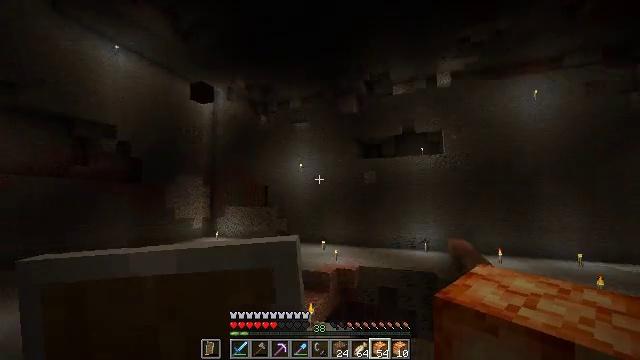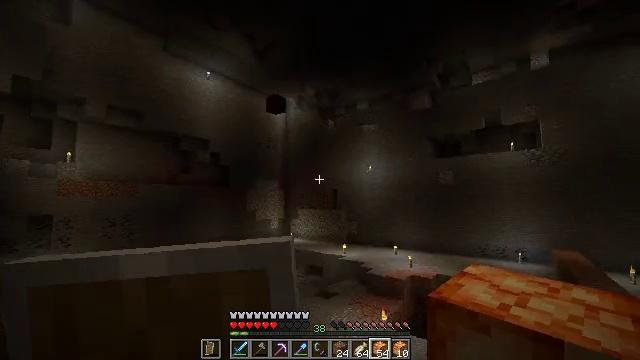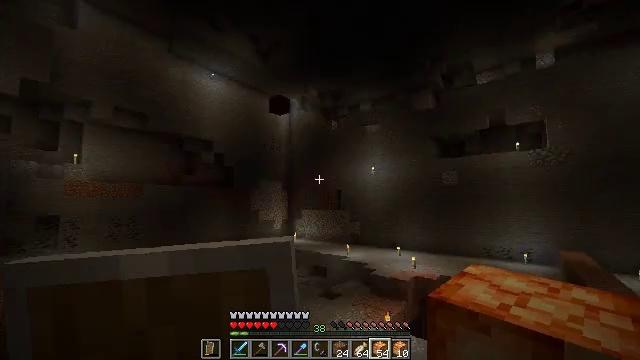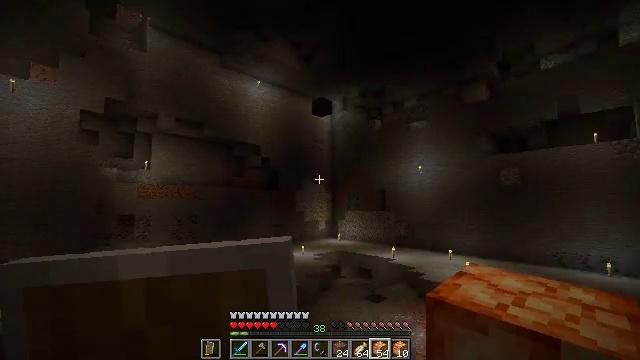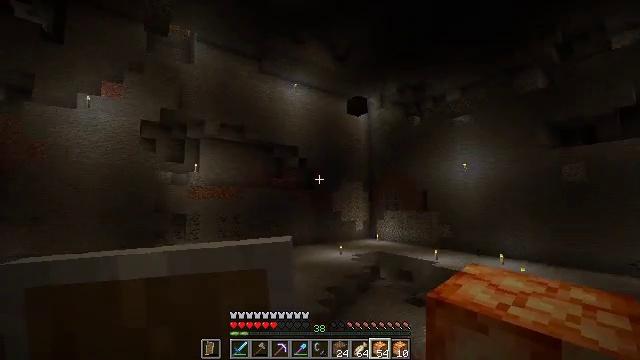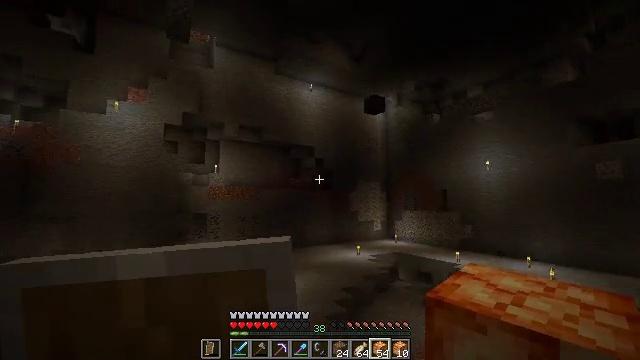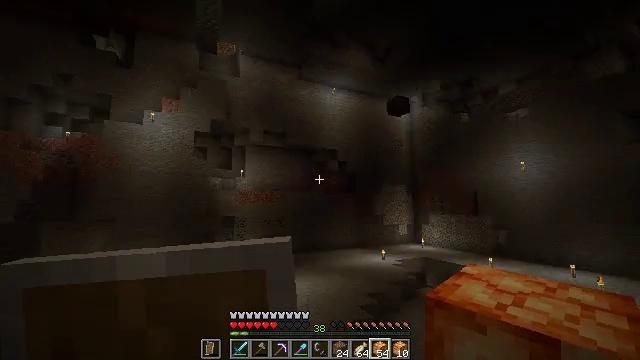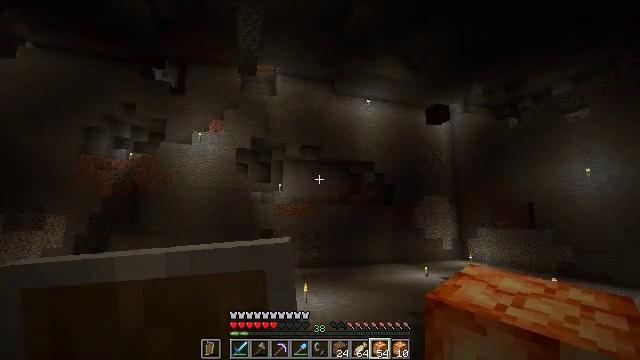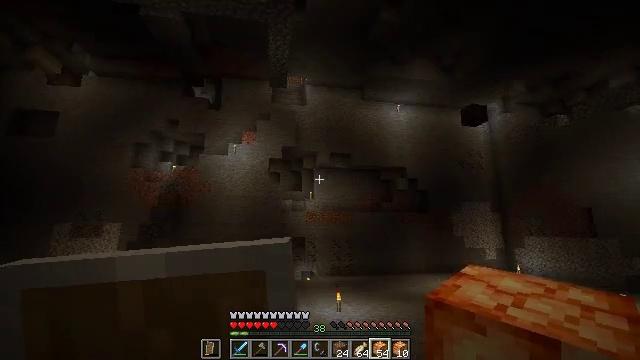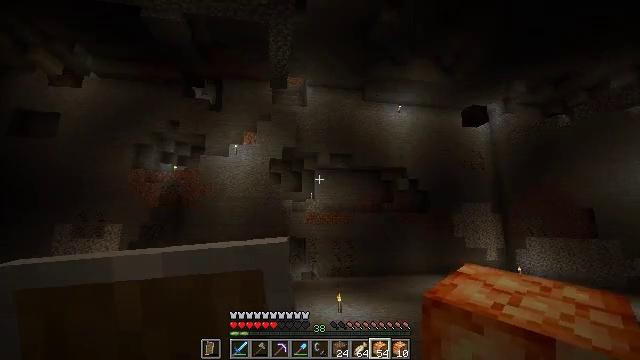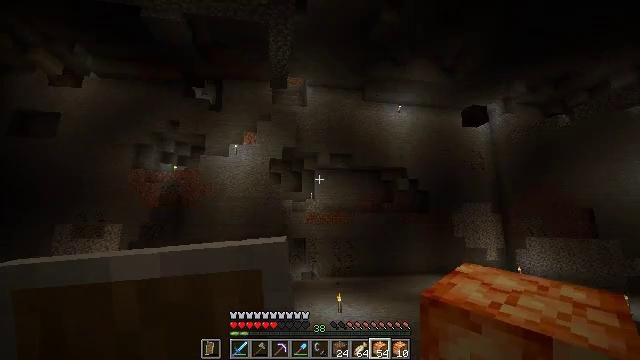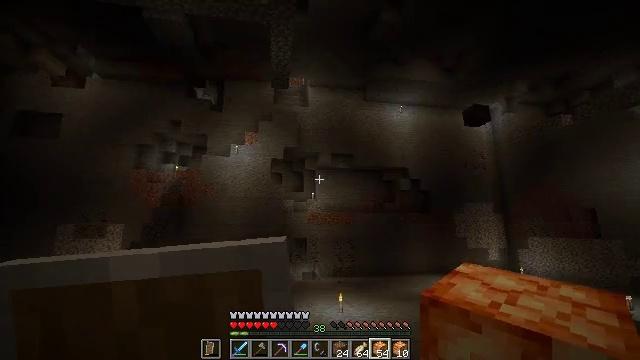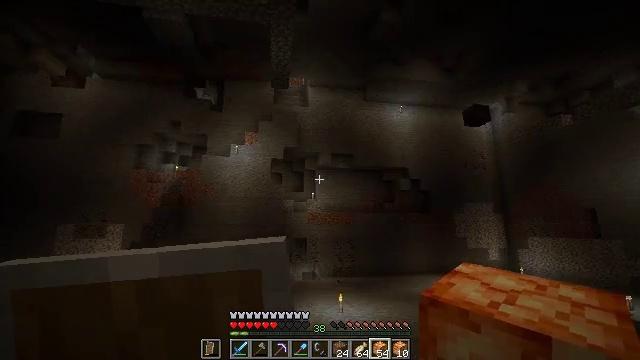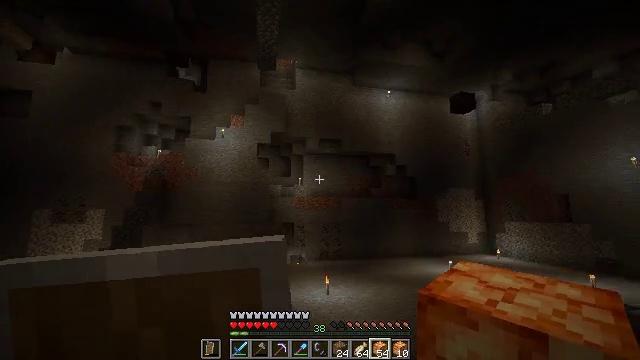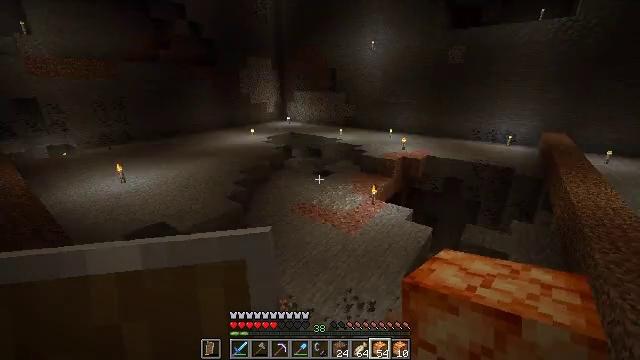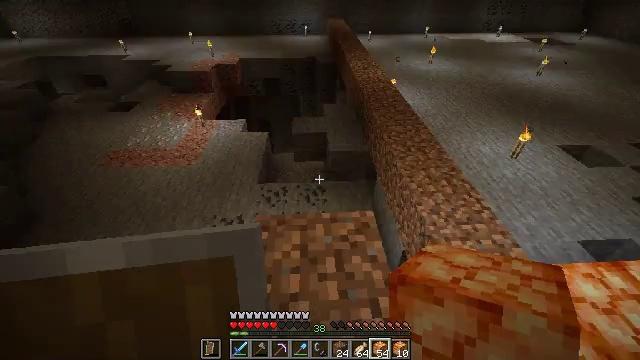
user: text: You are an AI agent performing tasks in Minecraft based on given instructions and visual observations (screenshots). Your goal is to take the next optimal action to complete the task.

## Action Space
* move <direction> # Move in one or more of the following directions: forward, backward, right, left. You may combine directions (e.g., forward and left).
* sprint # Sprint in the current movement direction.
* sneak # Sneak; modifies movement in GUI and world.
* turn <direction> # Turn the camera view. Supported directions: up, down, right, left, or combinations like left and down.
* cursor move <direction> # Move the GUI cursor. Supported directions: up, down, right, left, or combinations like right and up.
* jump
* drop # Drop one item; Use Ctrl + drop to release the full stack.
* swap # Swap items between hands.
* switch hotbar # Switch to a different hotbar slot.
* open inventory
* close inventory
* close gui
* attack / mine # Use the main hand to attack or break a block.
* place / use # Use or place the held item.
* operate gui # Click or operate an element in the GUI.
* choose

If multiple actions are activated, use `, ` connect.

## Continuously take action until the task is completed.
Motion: motion action
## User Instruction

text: Collect the shroomlight block.
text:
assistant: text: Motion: turn left
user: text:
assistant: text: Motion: no_op
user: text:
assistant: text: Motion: turn left
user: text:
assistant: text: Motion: turn left
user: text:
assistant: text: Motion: turn left
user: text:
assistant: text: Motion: turn left
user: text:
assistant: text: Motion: turn left and up
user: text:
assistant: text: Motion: turn left and up
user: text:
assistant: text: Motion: no_op
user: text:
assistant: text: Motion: no_op
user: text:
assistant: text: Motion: no_op
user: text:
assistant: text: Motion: no_op
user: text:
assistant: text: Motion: turn right and down
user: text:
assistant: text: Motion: turn right and down
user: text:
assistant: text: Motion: turn right and down
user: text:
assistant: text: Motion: turn right and down
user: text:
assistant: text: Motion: turn right and down
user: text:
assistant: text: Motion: turn left
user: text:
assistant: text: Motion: no_op
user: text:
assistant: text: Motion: turn right and down
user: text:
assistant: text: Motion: turn right
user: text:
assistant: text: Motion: turn right
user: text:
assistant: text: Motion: turn right
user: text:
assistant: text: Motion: move forward
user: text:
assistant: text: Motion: move forward and move left
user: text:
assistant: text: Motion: move forward and move left, turn right
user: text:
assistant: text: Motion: turn right and down
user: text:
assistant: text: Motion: turn right and down
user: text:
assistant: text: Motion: no_op
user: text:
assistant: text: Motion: no_op